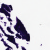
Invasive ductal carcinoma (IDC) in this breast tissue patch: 0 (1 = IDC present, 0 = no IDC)